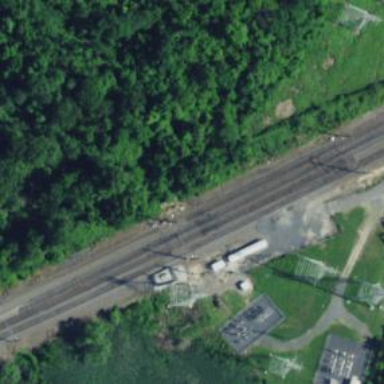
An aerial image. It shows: Railway with electrified contact lines.